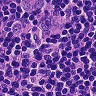
Metastatic tissue present: yes